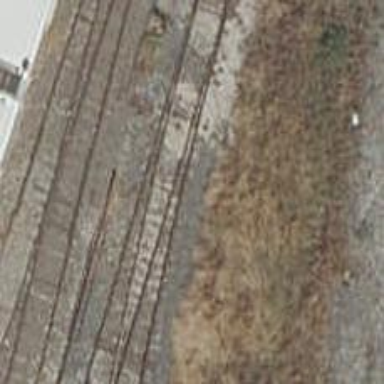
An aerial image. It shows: Railway switch.